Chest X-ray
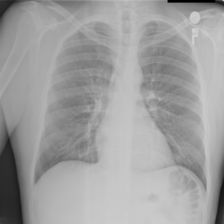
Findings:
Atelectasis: negative
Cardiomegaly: negative
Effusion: negative
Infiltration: negative
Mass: negative
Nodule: negative
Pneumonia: negative
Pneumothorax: negative
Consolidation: negative
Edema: negative
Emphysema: negative
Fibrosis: negative
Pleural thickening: negative
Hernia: negative